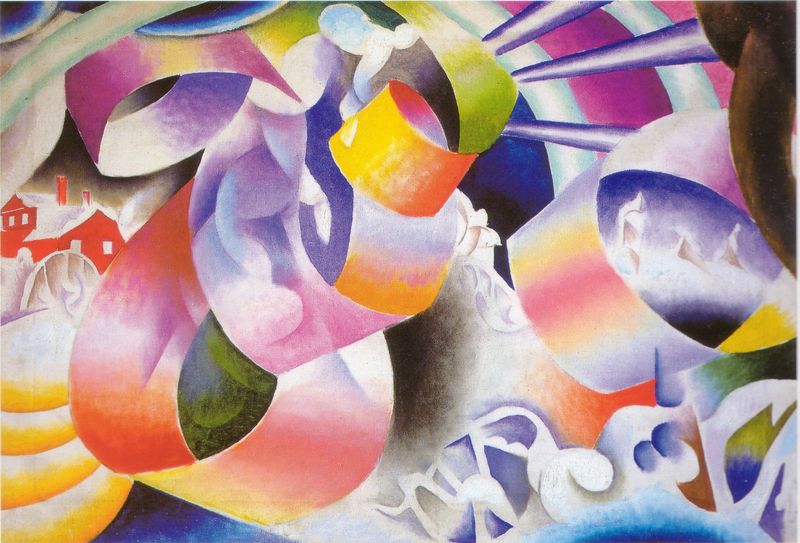
Titel: norwegische rhapsodie. wintermotiv aus tronjem
Künstler: Vladimir Baranoff-Rossiné
Standort: Sankt Petersburg
Institution: Staatliches Russisches Museum
Schlagwörter: blau, weiß, gelb, grün, braun, bunt, orange, haus, rot, häuser, mühle, rosa, welle, wellen, abstrakt, farben, lila, violett, kurven, strahlen, bänder, bund, mühlrad, lilia